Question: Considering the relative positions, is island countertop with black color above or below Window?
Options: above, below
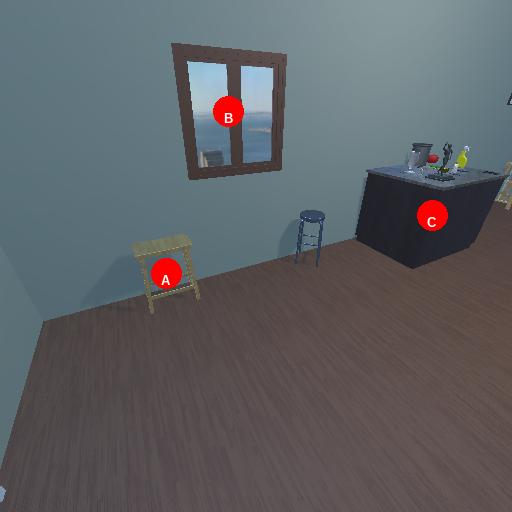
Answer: above